Question: I am creating an application in which I am retrieving data from two different table using Mysql database. And I get that data properly but the problem is that when I try to display it on a view using foreach loop then data is not display in proper manner.
Here is my code:
Controller
'''
public ActionResult me()
{
ViewAllData objviewalldata = new ViewAllData();
// var emp1 = db.emps.FirstOrDefault(e => e.empid == 1);
// objviewalldata.deptname = emp1.dept.deptname;
// objviewalldata.empname = emp1.empname;
var emp1 = new ViewAllData();
MySqlConnection con = new MySqlConnection(@"server=127.0.0.1;user id=root;pwd=n0711p2010p;database=demo;persistsecurityinfo=True");
using (con)
{
con.Open();
string query = "select emp.empname,dept.deptname from emp inner join dept on emp.deptid=dept.deptid";
using (MySqlCommand cmd = new MySqlCommand(query, con))
{
MySqlDataReader dr;
emp1.alllemp = new List<string>();
emp1.alldept = new List<string>();
using ( dr = cmd.ExecuteReader())
{
while (dr.Read())
{
emp1.empname = dr["empname"].ToString();
emp1.deptname = dr["deptname"].ToString();
emp1.alllemp.Add(emp1.empname);
emp1.alldept.Add(emp1.deptname);
}
}
}
}
return View(emp1);
}
'''
View.cshtml
'''
@model MvcApplication3.Models.ViewAllData
@{
ViewBag.Title = "Data";
}
<h2>Data</h2>
<table>
<tr>
<th>Employee Name</th>
<th>Depart Name</th>
</tr>
@foreach (string item in Model.alllemp)
{ <tr>
<td>@Html.Label(item)</td>
@foreach (string item1 in Model.alldept)
{
<td>@Html.Label(item1)</td>
}
</tr>
}
</table>
'''
this is my output

I want output like
'''
Employee Name Department Name
Neel Software
Nisarg Software
Prachi Embeded
'''
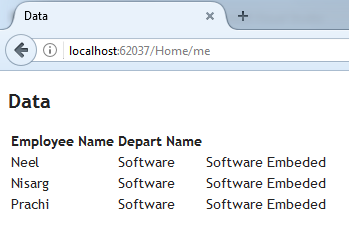
Answer: Just replace the foreach loop with a simple for loop as your output can be generated without the nesting:
'''
<table>
<tr>
<th>Employee Name</th>
<th>Depart Name</th>
</tr>
@for (int i=0; i < Model.allemp.Count;i++)
{
<tr>
<td>@Html.Label(Model.allemp[i])</td>
<td>@Html.Label(Model.alldept[i])</td>
</tr>
}
'''